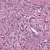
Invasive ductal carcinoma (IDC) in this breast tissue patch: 1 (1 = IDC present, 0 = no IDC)